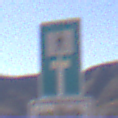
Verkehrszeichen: SackgasseFussgaengerDurchlaessig
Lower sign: HinweisGeaenderteVorfahrtVerkehrsfuehrungVerkehrsregelung3
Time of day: MorningAfternoon
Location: Outdoor (Nature)
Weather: Clear
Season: NotSpecified
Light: Natural